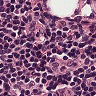
Metastatic tissue present: no